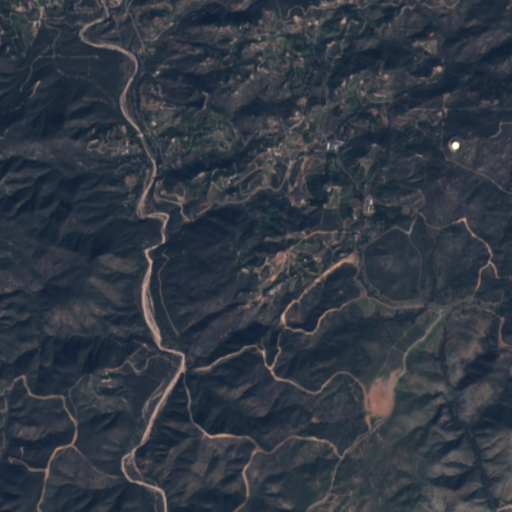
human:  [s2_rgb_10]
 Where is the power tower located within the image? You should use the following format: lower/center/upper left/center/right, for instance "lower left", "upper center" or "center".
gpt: The power tower is located in the upper of the image.
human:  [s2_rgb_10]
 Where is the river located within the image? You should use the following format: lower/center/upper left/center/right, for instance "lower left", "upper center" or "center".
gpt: The river is located in the lower right of the image.
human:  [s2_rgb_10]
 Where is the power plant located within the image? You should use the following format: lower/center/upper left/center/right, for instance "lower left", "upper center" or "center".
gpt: There is no power plant in the image.